Question: I'm facing few problems related to the theme.
In my manifest, I have the following code:
'''
<application
android:theme="@android:style/Theme.AppCompat.Light">
'''
By using the above code, there is error 'No resource found that matches the given name '@style/Theme.AppCompat.Light''. Please refer to the image below that I've added the reference.
If I remove the theme setting, I'll receive runtime error saying that I must implement AppCompat theme. May I know which part has gone wrong?

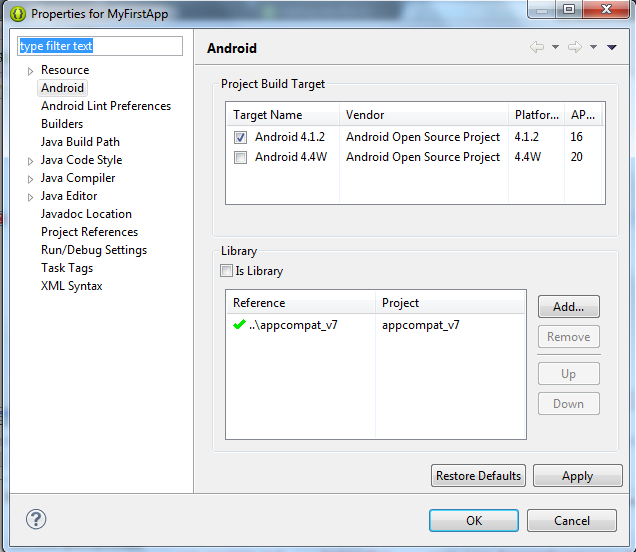
Answer: As it seems you have referenced appcompat v7 library in your project, my initial guess is that you should use
'''
<application
android:theme="@style/Theme.AppCompat.Light">
'''
instead of
'''
<application
android:theme="@android:style/Theme.AppCompat.Light">
'''
Also ensure that both Android Support Library project and the Main Project have the same 'minSdkVerson' and 'targetSdkVersion'.
The key thing here i guess is that in the parent attribute 'android:'.It prefixes built in themes (styles), while a value without this prefix references your own styles or the styles in any libraries you have linked to, in this case 'android-support-v7-appcompat'.